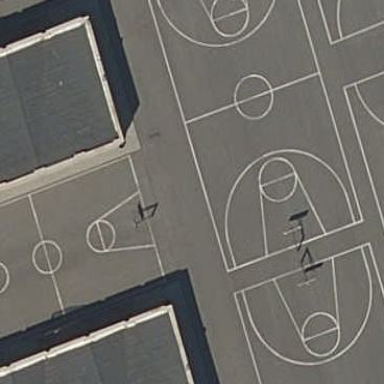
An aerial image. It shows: Basketball court on leisure land pitch.